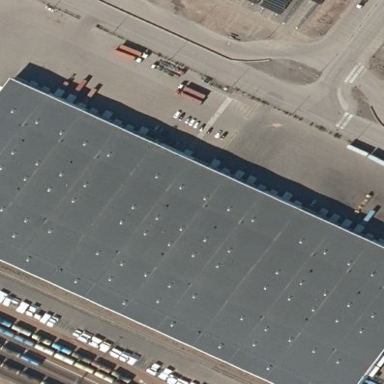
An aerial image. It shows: Logistics building.